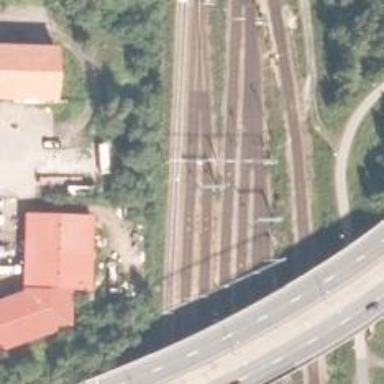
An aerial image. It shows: Railway signal.